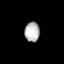
Tissue: lung
Cell type: Endothelial cells
Senescence score: 0.5456
Nuclear area (px): 288
Mean DAPI intensity: 182.413